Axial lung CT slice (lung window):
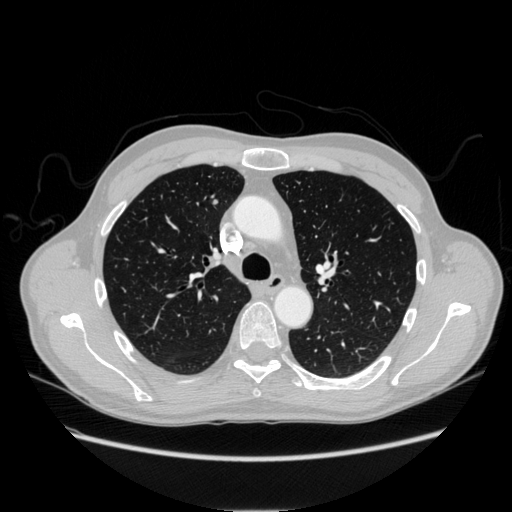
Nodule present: yes
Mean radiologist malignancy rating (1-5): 2.667